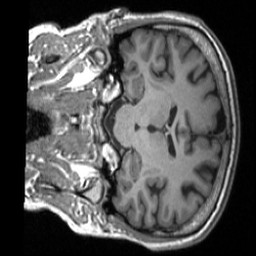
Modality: T1w
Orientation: coronal
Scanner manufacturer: siemens
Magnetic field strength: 3 T
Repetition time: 1.9 s
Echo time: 0.00251 s